Group 1:
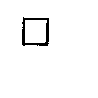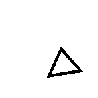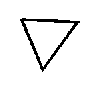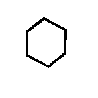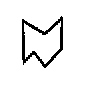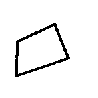
Group 2:
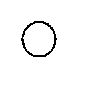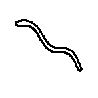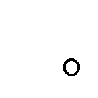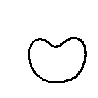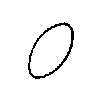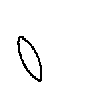
Rule separating the two groups: Is polygon vs. is smooth without straight lines or corners.
Concepts: curved_straight
Comments: All examples in this Bongard Problem are outlines of shapes.
Author: Mikhail M. Bongard
Reference: M. M. Bongard, Pattern Recognition, Spartan Books, 1970, p. 215.